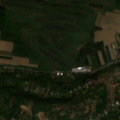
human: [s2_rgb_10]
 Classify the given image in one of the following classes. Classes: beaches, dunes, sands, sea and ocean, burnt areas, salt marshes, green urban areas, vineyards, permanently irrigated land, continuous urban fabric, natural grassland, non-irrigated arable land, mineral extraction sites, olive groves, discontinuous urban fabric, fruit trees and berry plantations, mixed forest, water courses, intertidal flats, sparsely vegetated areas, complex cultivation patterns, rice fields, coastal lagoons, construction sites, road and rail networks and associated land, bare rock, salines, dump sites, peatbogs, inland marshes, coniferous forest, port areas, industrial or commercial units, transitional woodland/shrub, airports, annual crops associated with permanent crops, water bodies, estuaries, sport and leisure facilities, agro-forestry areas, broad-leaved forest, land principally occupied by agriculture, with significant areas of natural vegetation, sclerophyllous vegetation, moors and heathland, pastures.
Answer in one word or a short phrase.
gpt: discontinuous urban fabric, complex cultivation patterns, land principally occupied by agriculture, with significant areas of natural vegetation, inland marshes